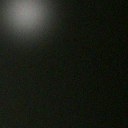
Screen state: off